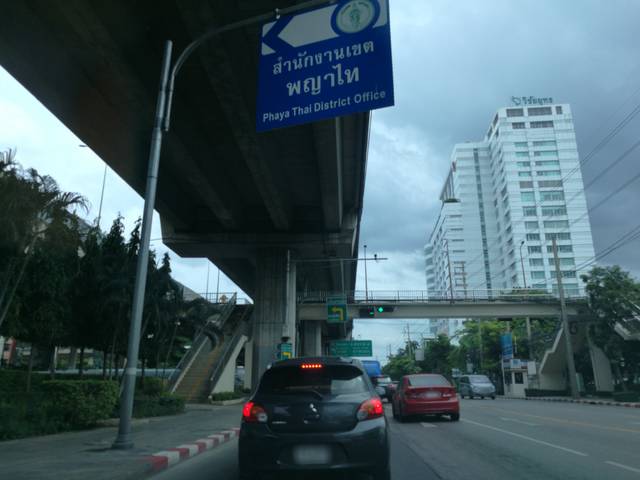
Region: Thailand
Coordinates: 13.782, 100.534